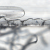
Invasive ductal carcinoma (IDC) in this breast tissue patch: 0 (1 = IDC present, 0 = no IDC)